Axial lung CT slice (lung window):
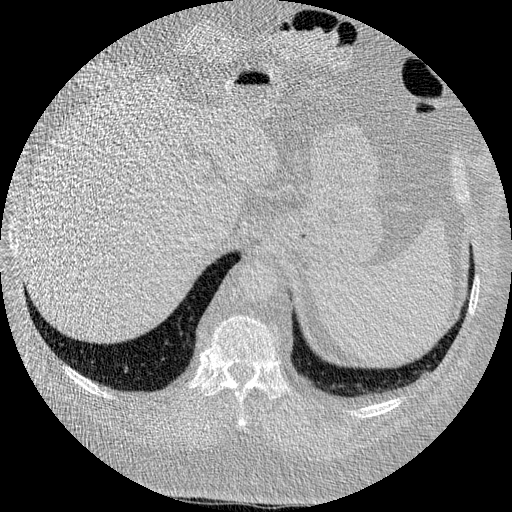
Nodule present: no